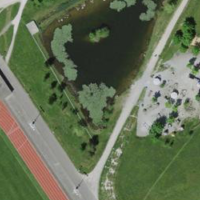
EUNIS habitat code: 53
Species observed at this site:
Medicago sativa